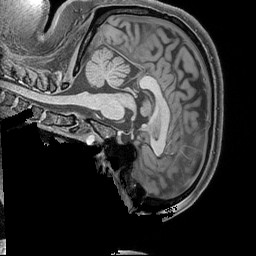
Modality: T1w
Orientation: sagittal